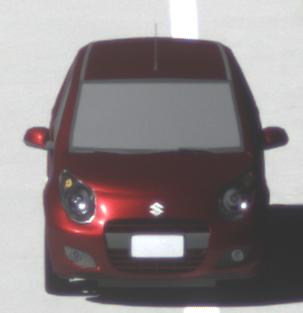
Make: Suzuki
Model: Alto 1.0
Detailed model: Alto (V)
Model produced from: 2011/02
Model produced until: 2011/03
Doors: 5
Color: red
Road condition: dry road
Daytime: morning or afternoon
Contrast: high contrast